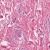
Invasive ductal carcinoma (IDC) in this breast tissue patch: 0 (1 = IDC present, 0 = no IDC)